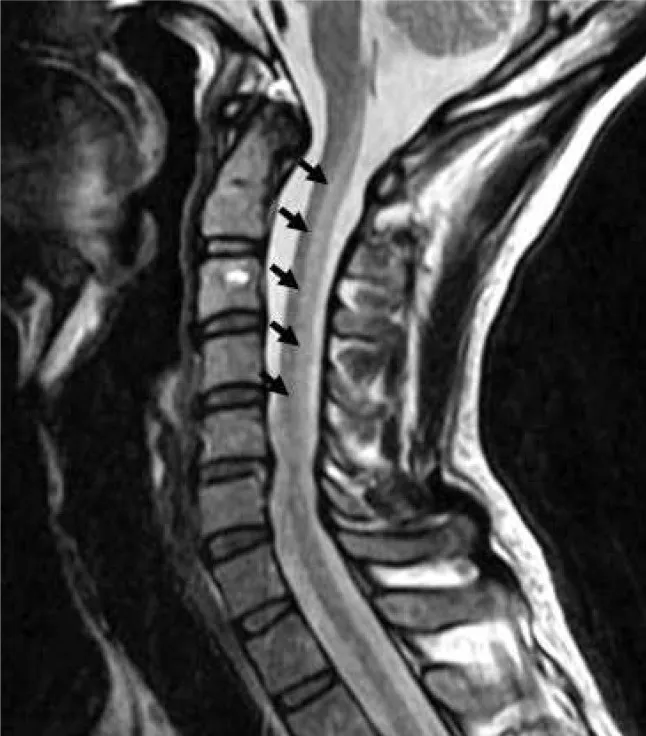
Sagittal T2 weighted MRI showing long (C2- C7) hypersignal lesion in posterior part of spinal cord (black arrows).
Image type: radiology (mri)